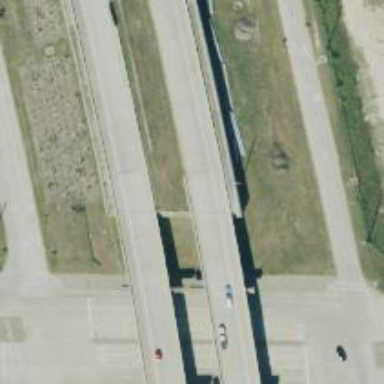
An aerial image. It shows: Bridge over motorway.